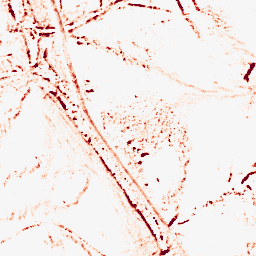
Category: morphological
Decomposition family: morphological_diamond
Decomposition parameters: operation: opening
radius: 3
Upsampling method: cubic_mitchell
Upsampling parameters: scale: 2
Upsampling scale: 2